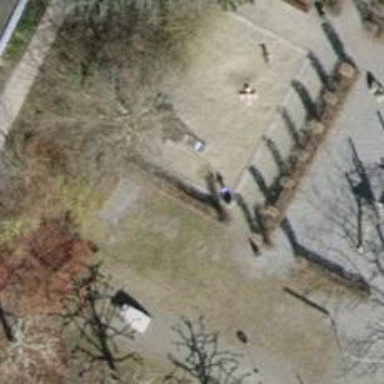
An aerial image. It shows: Playground featuring slide.